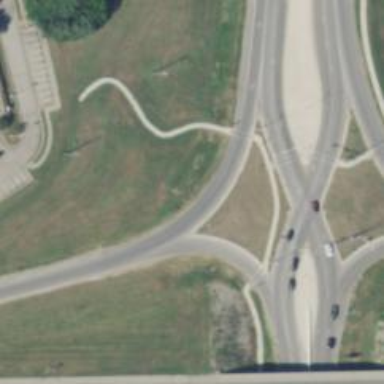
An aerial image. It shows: Asphalt motorway link with diverging diamond interchange (DDI) junction.